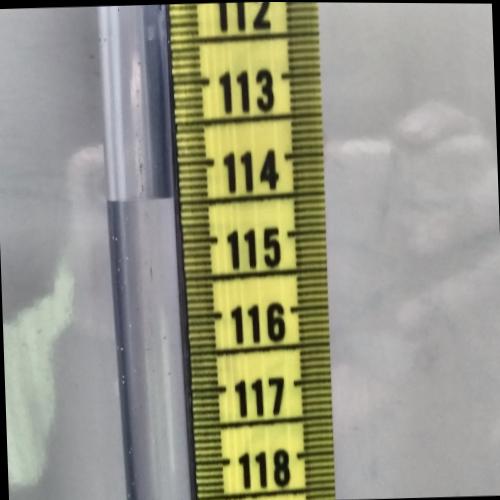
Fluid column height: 114.4 cm